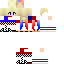
A female human skin with medium skin, wearing red long hair dressed in a blue hoodie and red pants, featuring a closed mouth.